Interaction volume radius: 5 \u00c5
Interaction volume height: 25 \u00c5
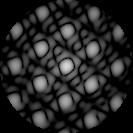
Disorder parameter: 0.1228